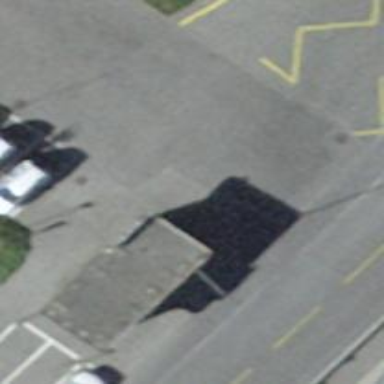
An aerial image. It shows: Footway passing through tunnel.